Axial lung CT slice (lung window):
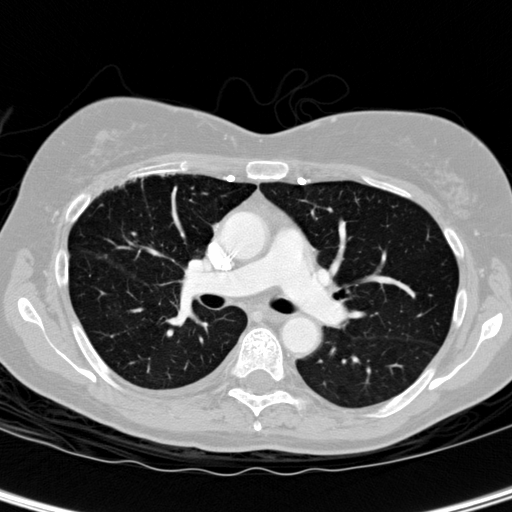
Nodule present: no